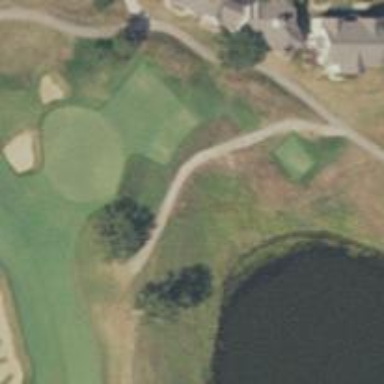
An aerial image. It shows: Footway that doubles as golf path.